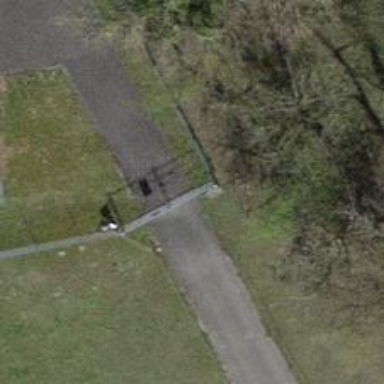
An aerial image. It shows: Gate.